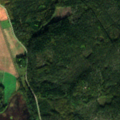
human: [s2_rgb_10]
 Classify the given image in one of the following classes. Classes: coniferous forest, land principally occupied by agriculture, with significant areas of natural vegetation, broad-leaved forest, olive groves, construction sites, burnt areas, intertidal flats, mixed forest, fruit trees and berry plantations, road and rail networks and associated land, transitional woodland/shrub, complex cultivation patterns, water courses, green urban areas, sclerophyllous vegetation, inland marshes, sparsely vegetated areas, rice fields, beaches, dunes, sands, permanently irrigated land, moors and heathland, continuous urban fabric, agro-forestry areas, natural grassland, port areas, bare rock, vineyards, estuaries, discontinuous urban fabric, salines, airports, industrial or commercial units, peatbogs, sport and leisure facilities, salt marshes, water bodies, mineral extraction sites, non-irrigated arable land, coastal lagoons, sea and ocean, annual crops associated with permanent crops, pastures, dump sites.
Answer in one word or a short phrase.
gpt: land principally occupied by agriculture, with significant areas of natural vegetation, coniferous forest, mixed forest, water bodies